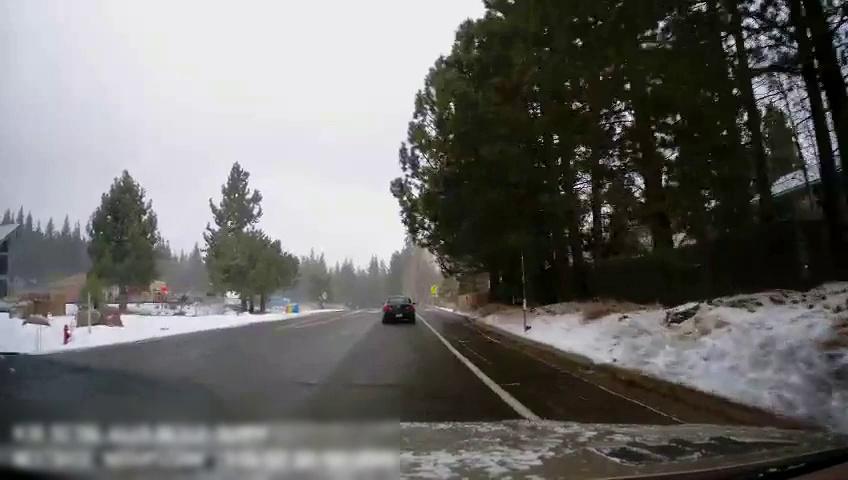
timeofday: Day
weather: Snowy
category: Drivable Space
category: Vehicles | Car
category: Lanes | Opposite Lane
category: Lanes | Current Lane
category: Lanes | Alternate Lane